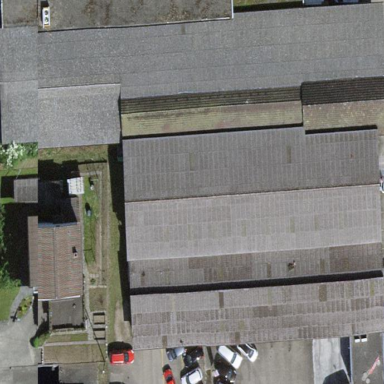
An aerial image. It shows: Industrial building.